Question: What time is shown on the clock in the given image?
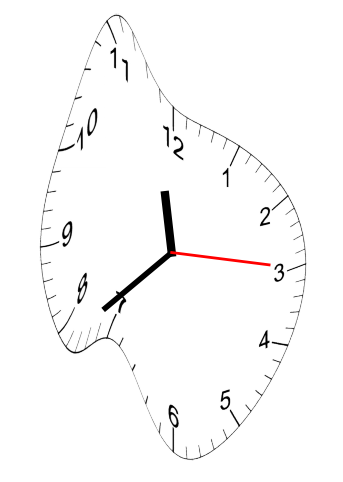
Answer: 11:38:15